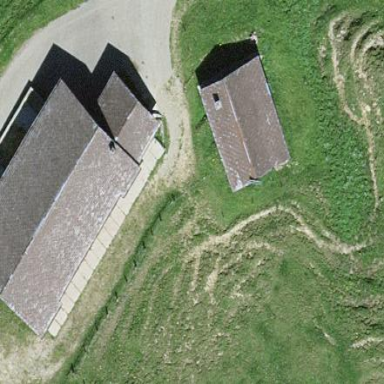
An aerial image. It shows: Farm building.